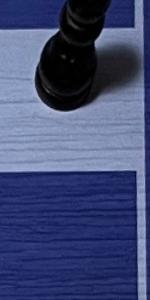
Label: Empty